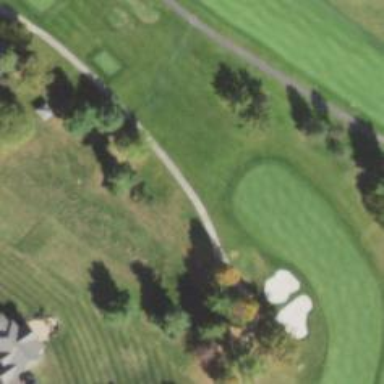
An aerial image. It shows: Pathway for golfing.